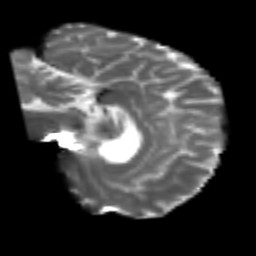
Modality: T2w
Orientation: sagittal
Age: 50
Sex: male
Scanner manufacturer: siemens
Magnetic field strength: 3 T
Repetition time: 4.999 s
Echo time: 0.07946 s